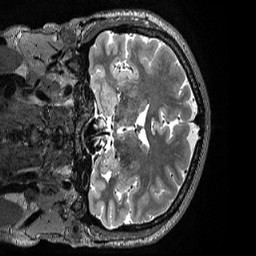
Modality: T2w
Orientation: coronal
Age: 33
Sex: male
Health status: healthy
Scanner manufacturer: siemens
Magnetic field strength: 3 T
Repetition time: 3.2 s
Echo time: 0.563 s